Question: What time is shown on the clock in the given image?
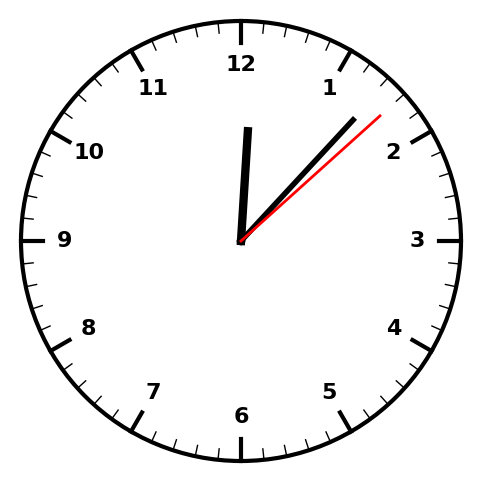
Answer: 12:07:08